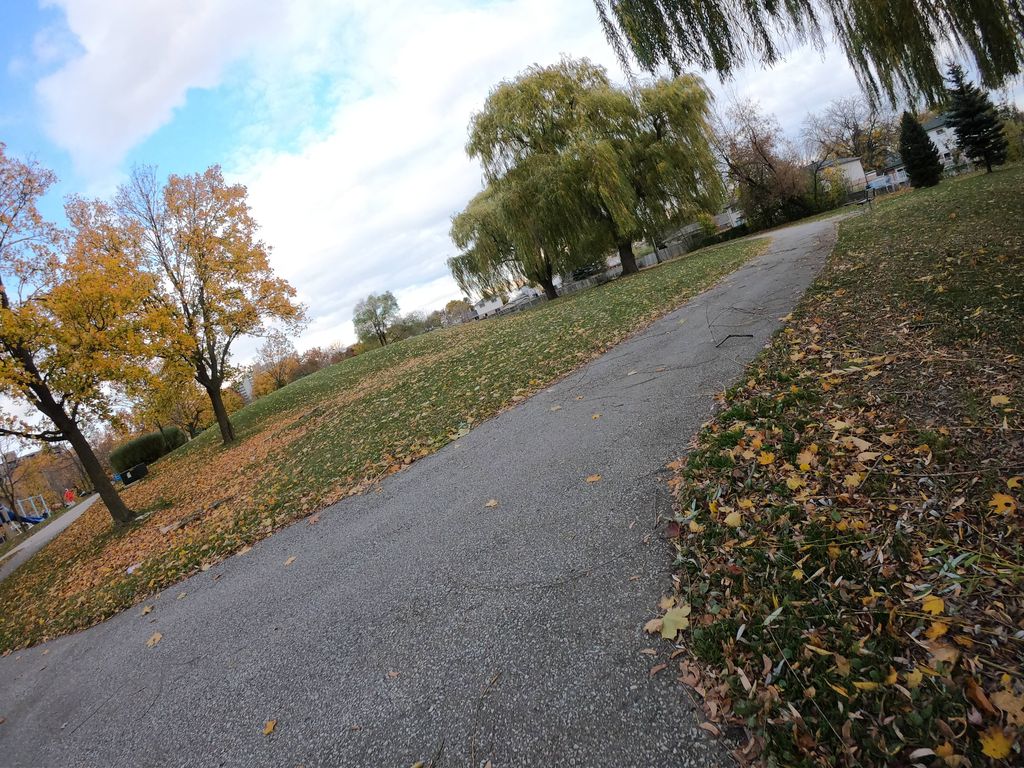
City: toronto